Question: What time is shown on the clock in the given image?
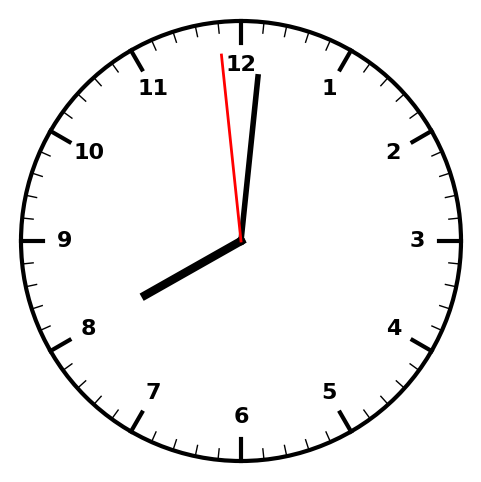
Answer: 08:00:59